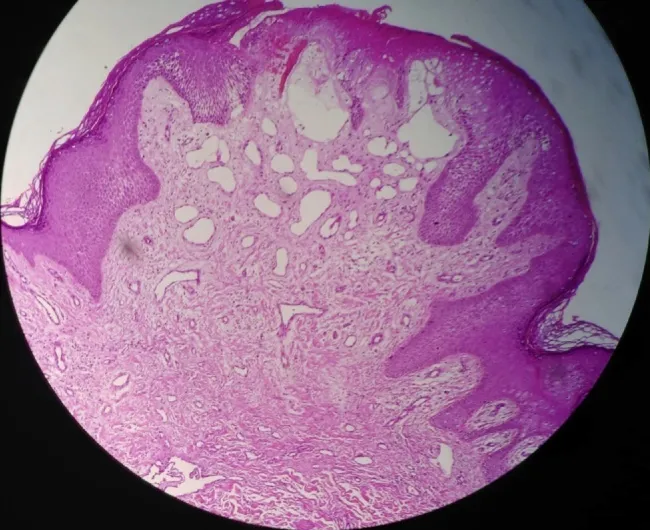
Skin biopsy showing: Hyperkeratosis, irregular epidermal hyperplasia with sparse superficial and midperivascular infiltrate.
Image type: pathology (h&e)